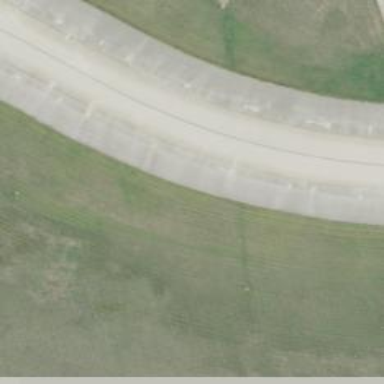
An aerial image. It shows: View of taxiway at the airport.